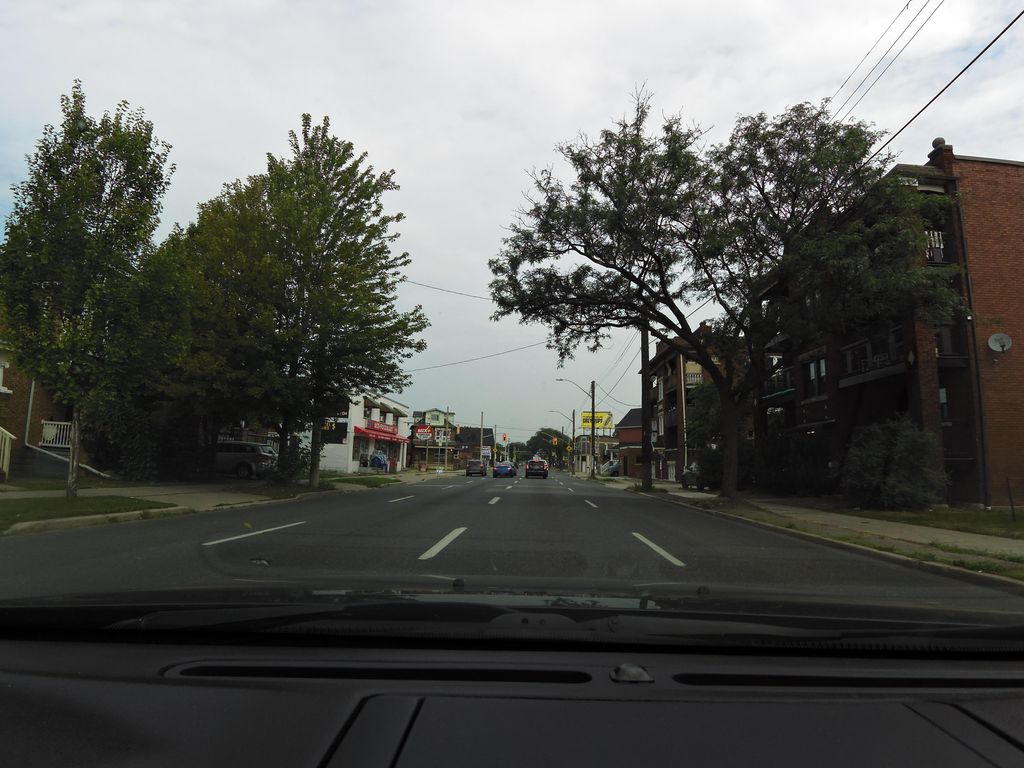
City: hamilton